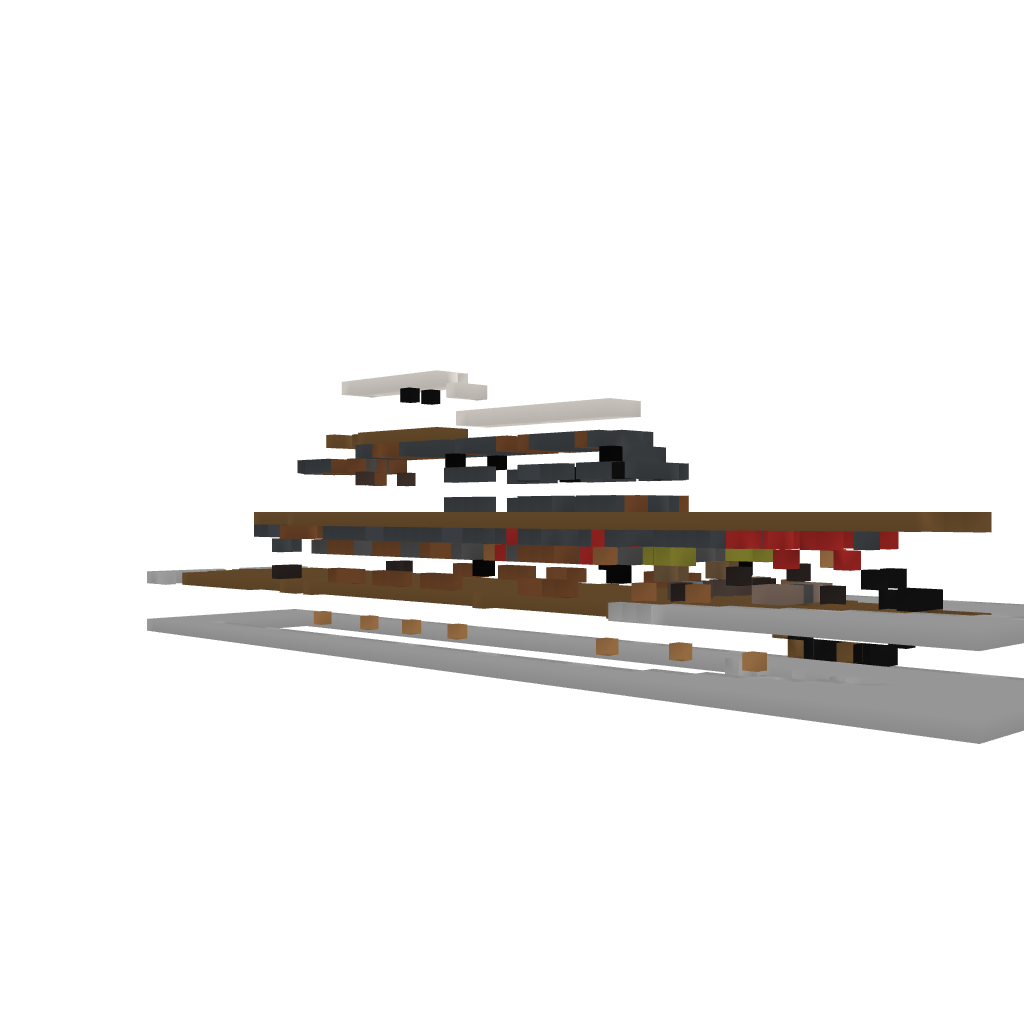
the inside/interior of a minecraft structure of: Yatch (w/ water)